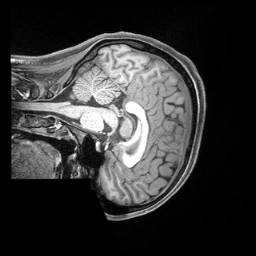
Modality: T1w
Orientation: sagittal
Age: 29
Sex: female
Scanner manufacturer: siemens
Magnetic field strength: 3 T
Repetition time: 2.4 s
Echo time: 0.00228 s